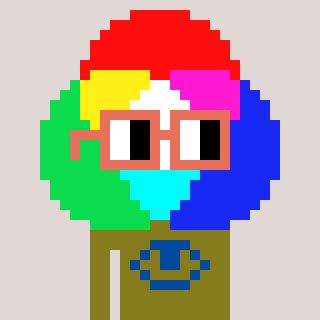
a pixel art character with square orange glasses, a color circle-shaped head and a gunk-colored body on a warm background